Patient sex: M
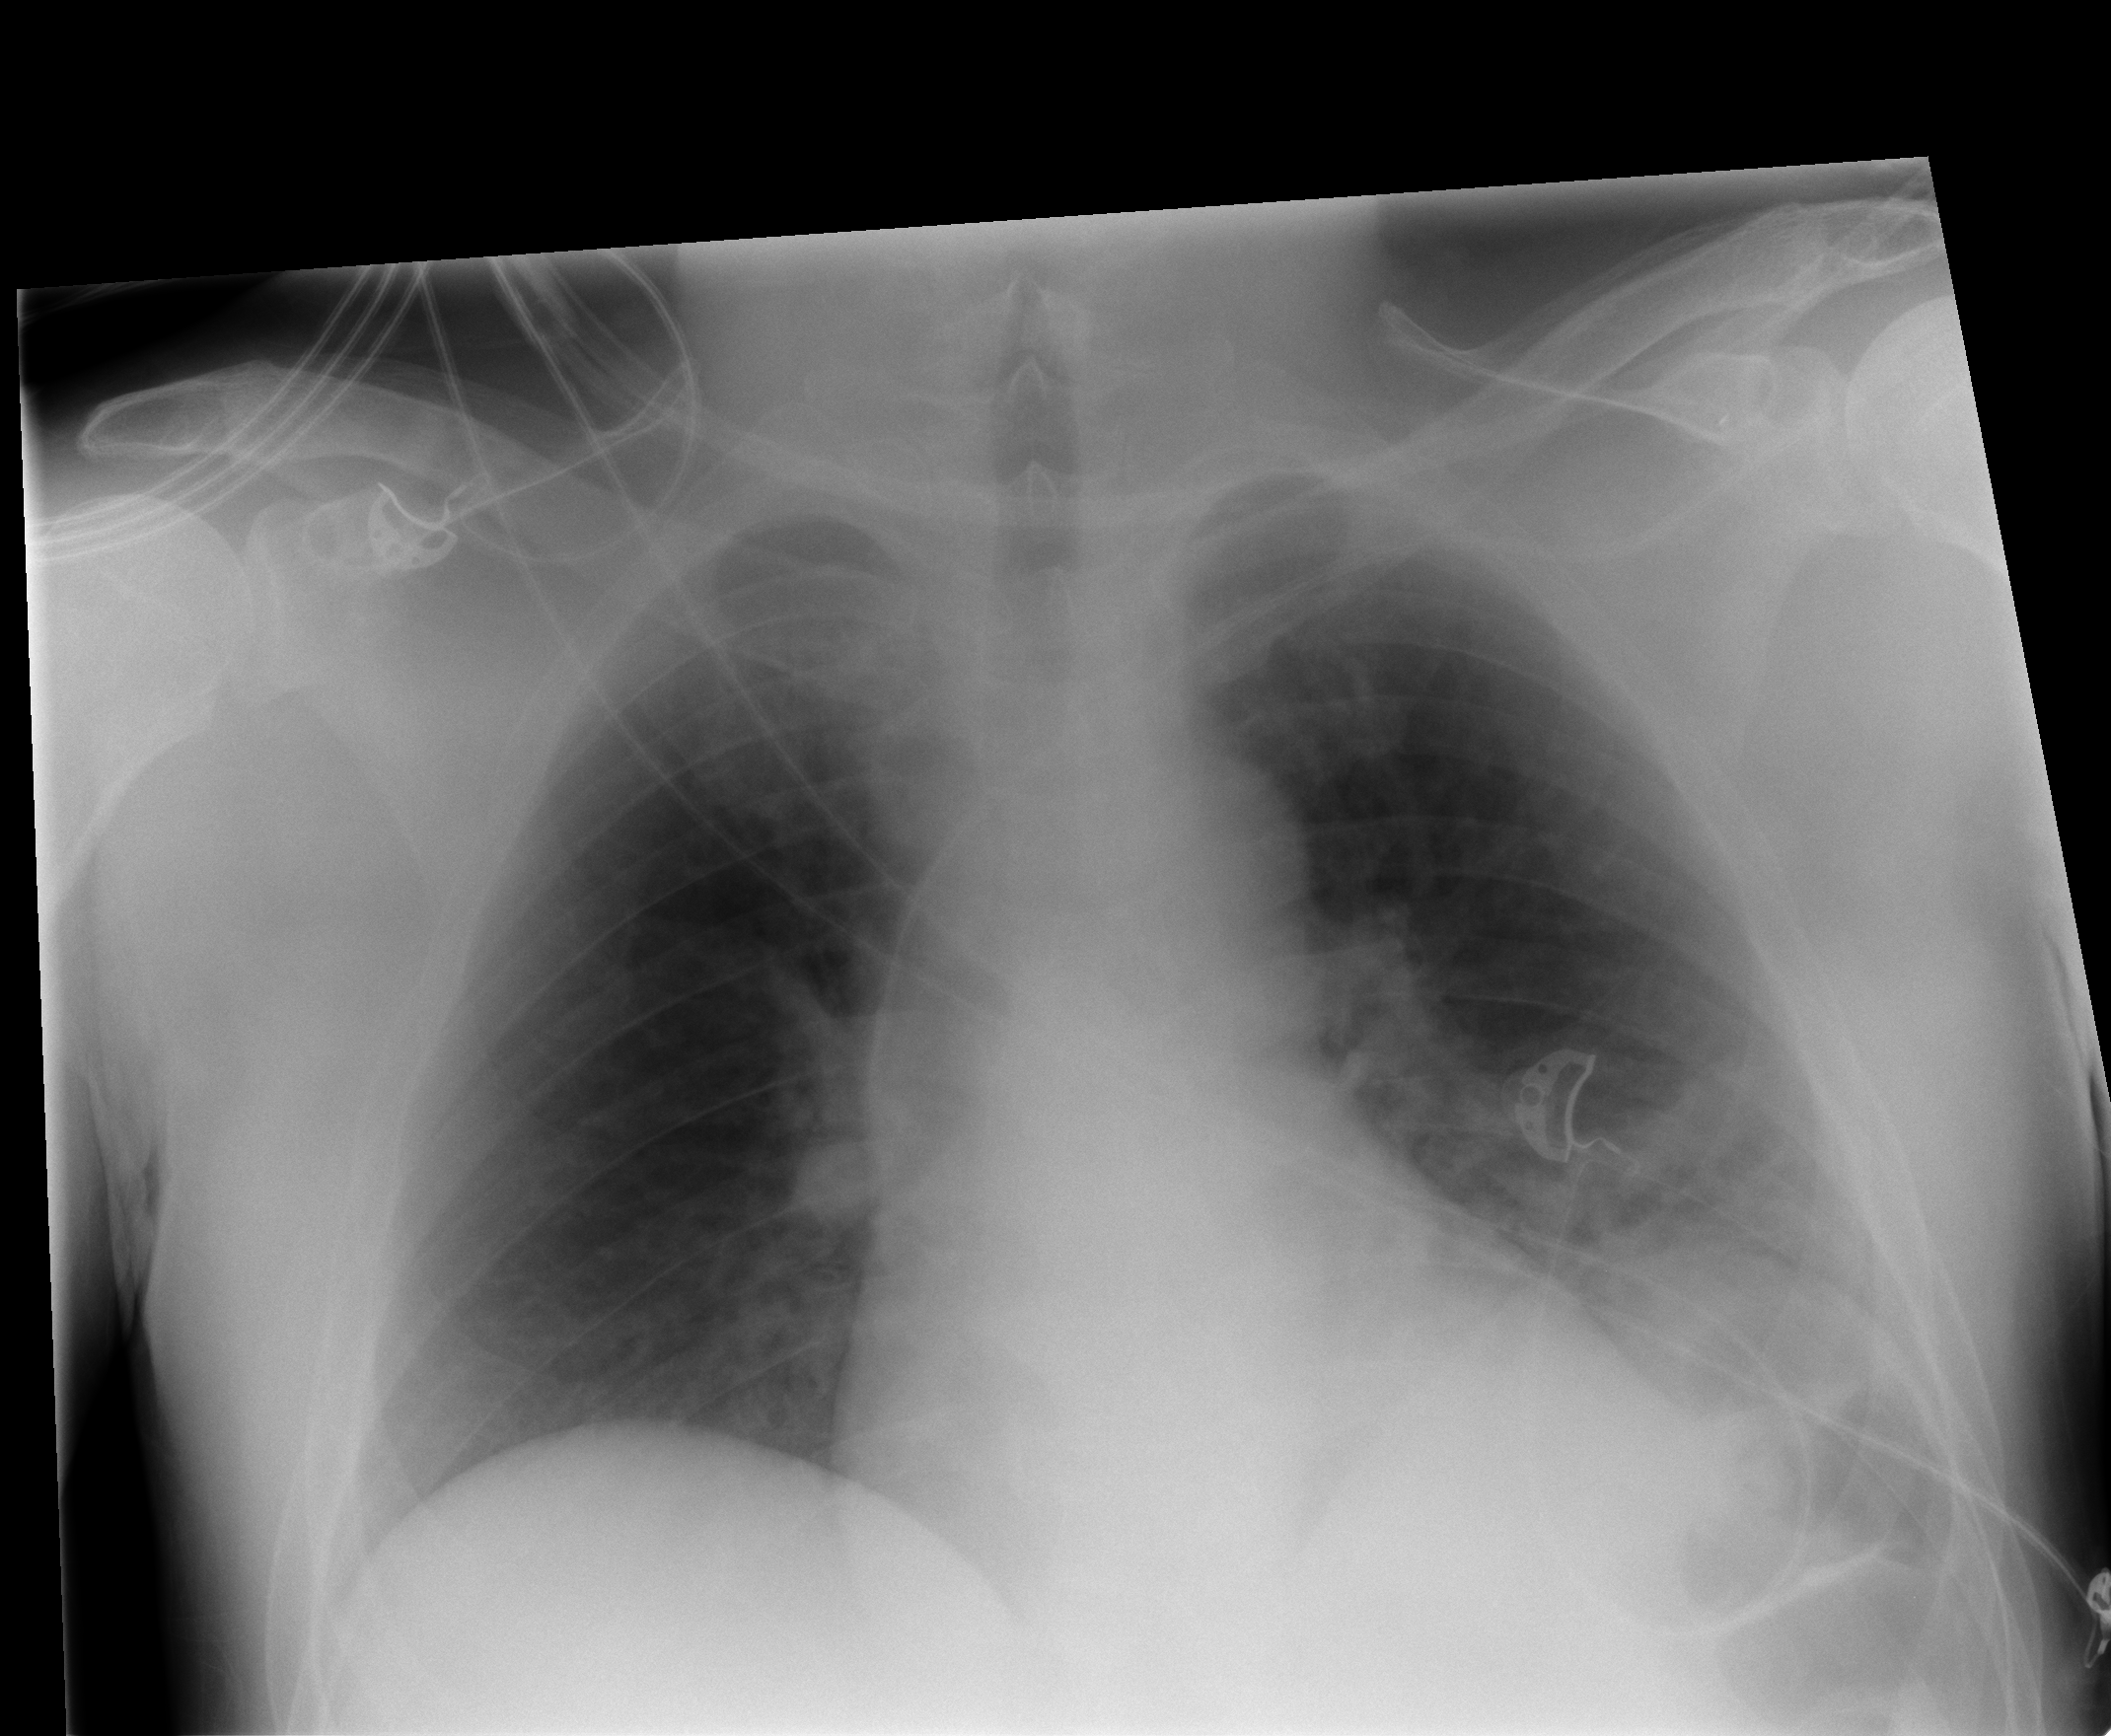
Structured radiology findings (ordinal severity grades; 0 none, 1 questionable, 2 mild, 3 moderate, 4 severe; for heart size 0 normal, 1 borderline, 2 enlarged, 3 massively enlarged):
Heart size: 0
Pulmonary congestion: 0
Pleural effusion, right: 0
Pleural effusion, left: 2
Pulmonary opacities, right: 0
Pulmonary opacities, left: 2
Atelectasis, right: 0
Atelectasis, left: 2